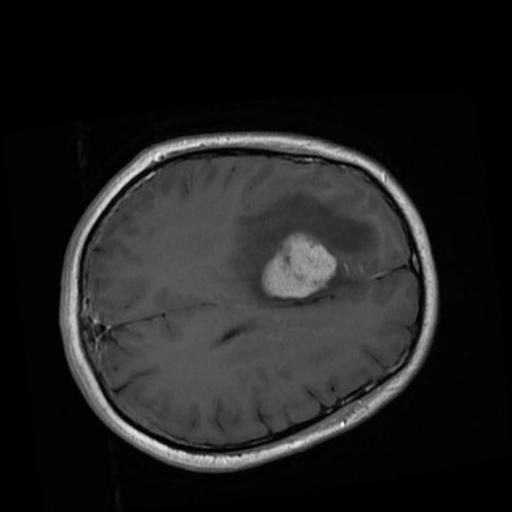
Label: brain_menin